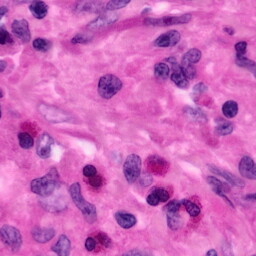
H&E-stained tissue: Pancreatic